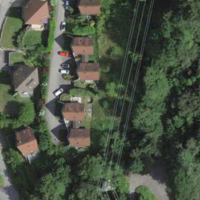
EUNIS habitat code: 55
Species observed at this site:
Lathyrus vernus